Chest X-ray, AP view. Patient: 52 years old, sex F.
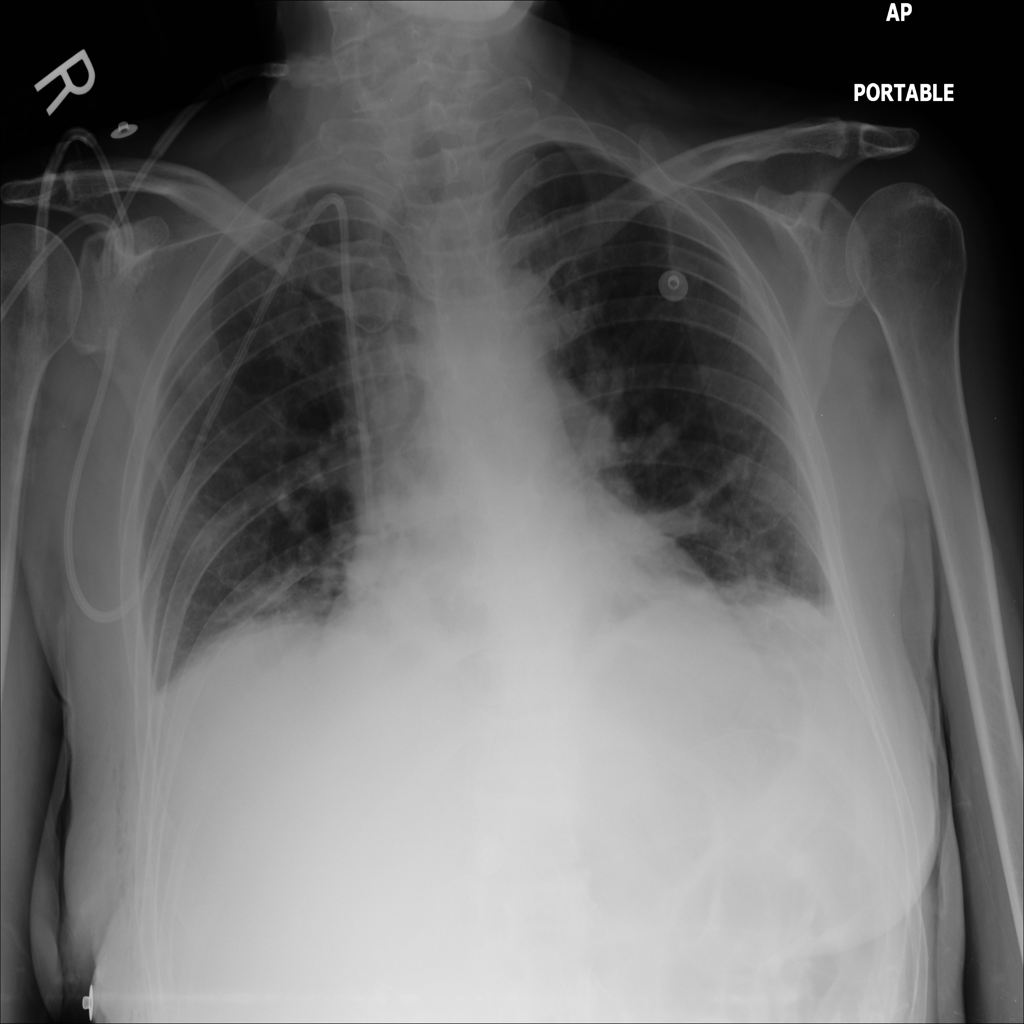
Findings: Atelectasis, Emphysema, Infiltration